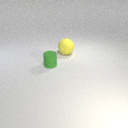
large yellow rubber sphere behind small green rubber cylinder